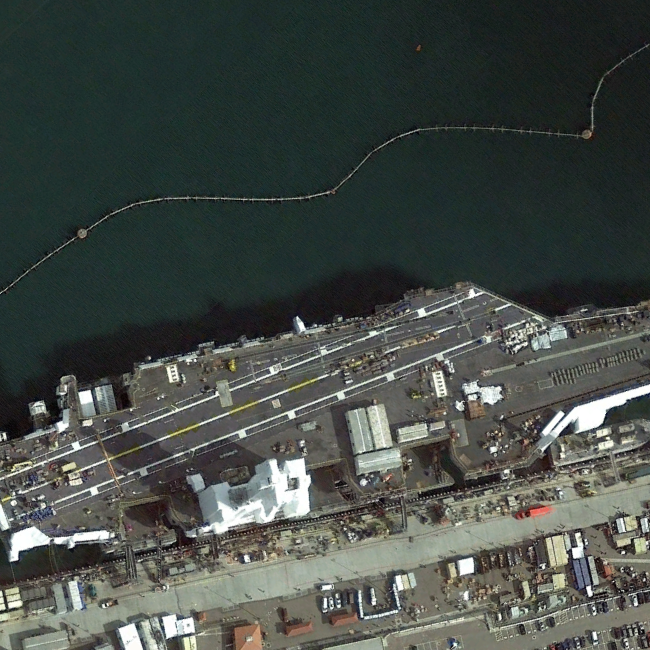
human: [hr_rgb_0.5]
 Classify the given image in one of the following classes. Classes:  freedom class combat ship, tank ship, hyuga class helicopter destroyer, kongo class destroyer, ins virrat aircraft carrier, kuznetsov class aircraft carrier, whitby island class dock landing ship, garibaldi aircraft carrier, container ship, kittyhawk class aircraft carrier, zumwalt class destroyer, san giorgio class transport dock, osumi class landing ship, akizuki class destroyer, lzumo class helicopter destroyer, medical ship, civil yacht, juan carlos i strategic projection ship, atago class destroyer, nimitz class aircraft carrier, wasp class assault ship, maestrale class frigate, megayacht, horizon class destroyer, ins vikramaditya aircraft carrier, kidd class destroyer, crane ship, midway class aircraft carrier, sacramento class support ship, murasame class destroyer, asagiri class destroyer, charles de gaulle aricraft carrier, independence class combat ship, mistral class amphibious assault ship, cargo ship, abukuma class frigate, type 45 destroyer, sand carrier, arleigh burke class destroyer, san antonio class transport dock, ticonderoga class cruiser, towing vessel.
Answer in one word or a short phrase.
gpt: Nimitz class aircraft carrier